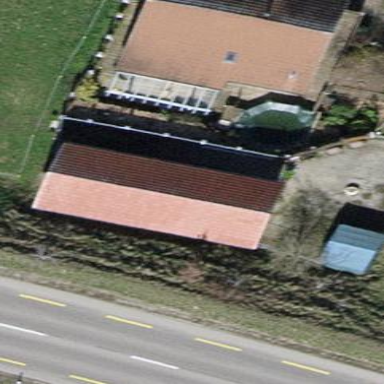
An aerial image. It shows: Barn.